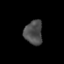
Tissue: prostate
Cell type: T cells
Senescence score: 0.7042
Nuclear area (px): 429
Mean DAPI intensity: 76.599